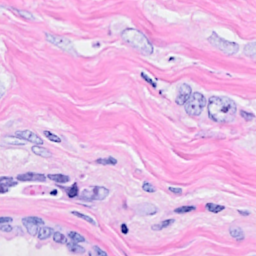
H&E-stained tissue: Breast